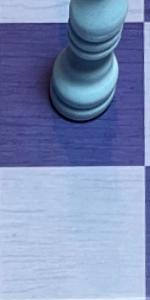
Label: Empty